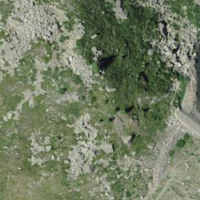
EUNIS habitat code: 31
Species observed at this site:
Saxifraga bryoides